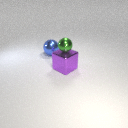
large purple metal cube below small green metal sphere